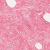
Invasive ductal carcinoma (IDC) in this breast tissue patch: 0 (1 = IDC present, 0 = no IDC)